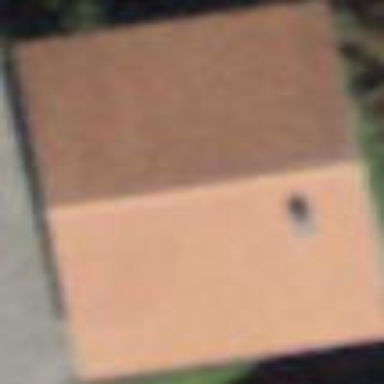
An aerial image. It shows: Garage.